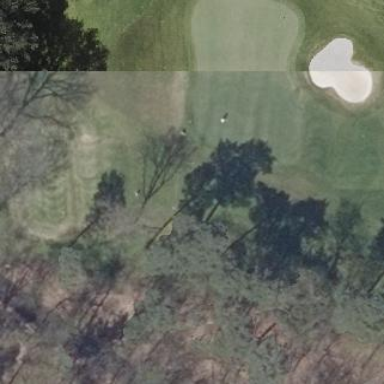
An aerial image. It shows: Golf green.